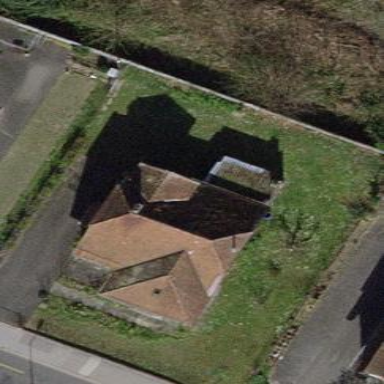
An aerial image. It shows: Detached building with pyramidal roof shape.